Question: I am looking reference code for achieving Pixelation effect on android image view.Basically I want to apply different effects on image.I have done some other effects like blurry effect but I am not able to found exact solutions for same.I am looking effect shown on attach image.
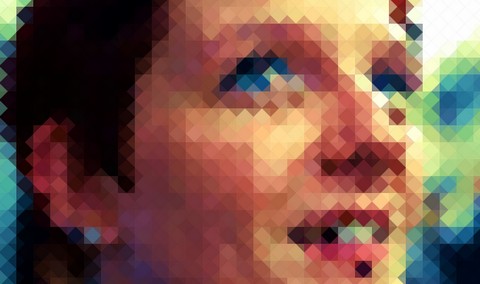
Answer: There is filters library for android: <URL>
'''
BitmapFilter.changeStyle(originBitmap, BitmapFilter.PIXELATE_STYLE, pixelSize);
'''
It doesn't produce image like you posted so you will need to do some improvements.